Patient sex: M
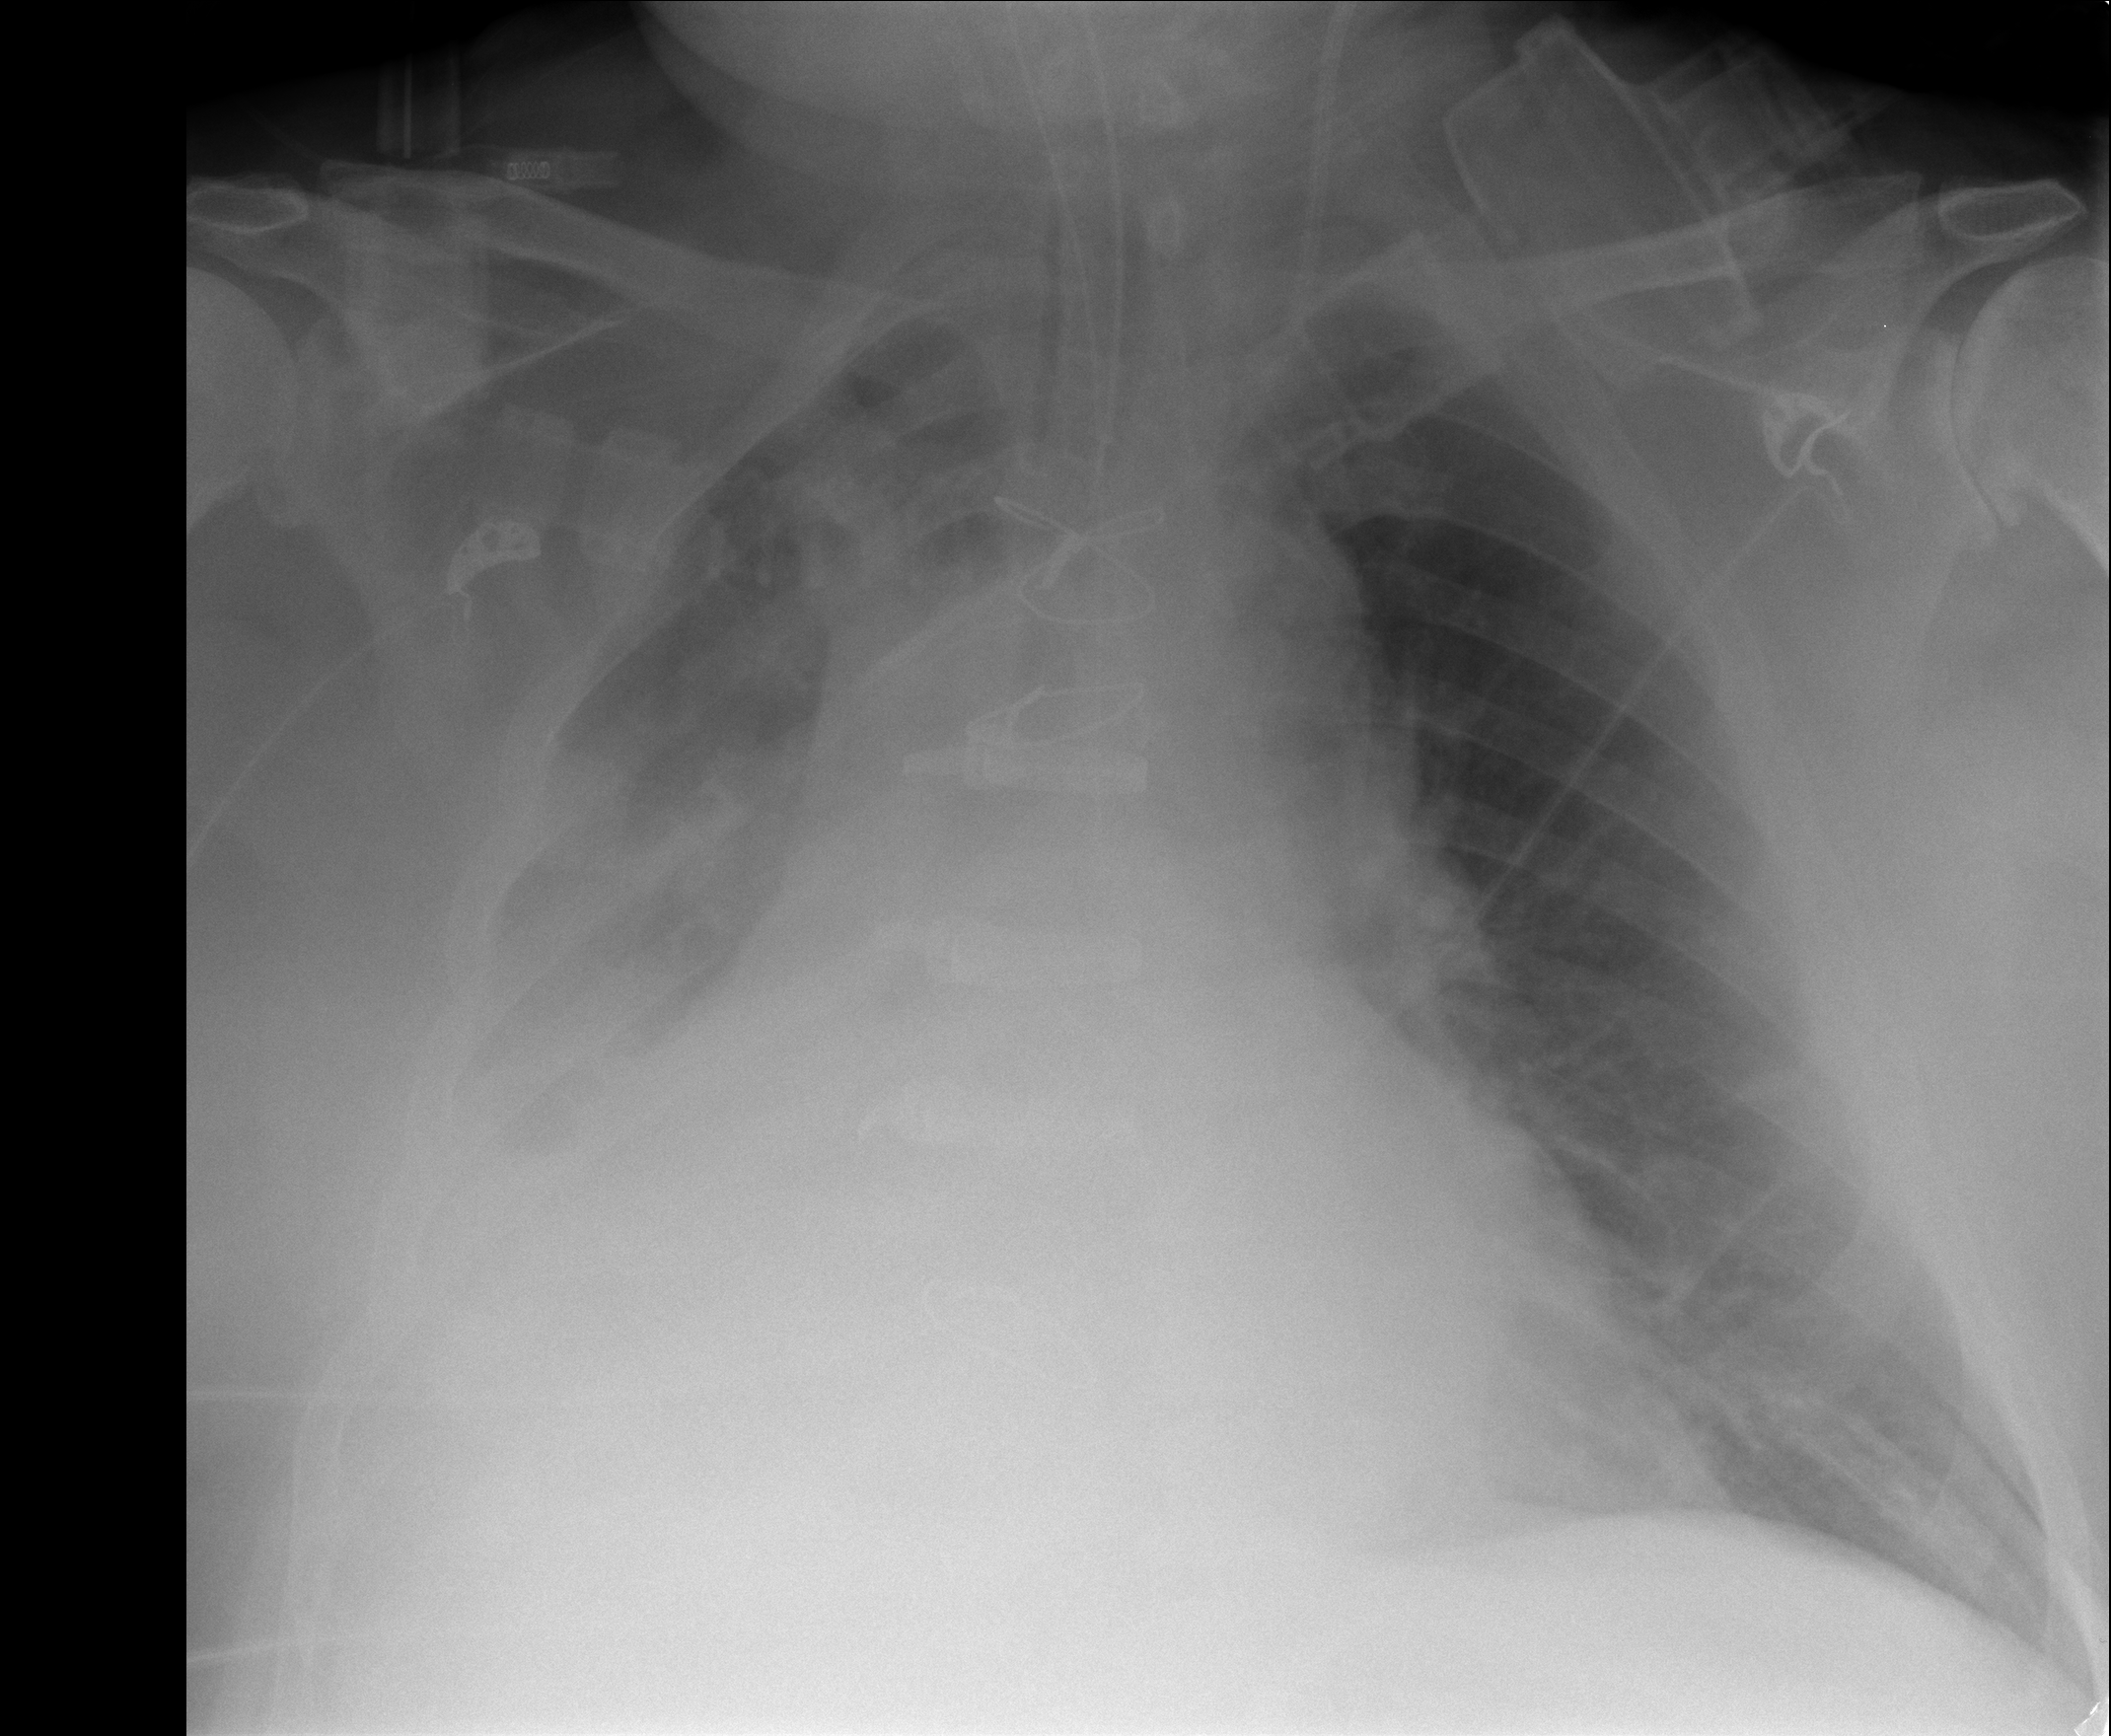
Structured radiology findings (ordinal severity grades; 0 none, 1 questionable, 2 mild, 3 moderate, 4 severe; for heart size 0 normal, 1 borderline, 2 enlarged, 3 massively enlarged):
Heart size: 2
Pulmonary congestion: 0
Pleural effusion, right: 2
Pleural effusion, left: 0
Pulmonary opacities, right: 3
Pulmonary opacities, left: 0
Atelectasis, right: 2
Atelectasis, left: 0